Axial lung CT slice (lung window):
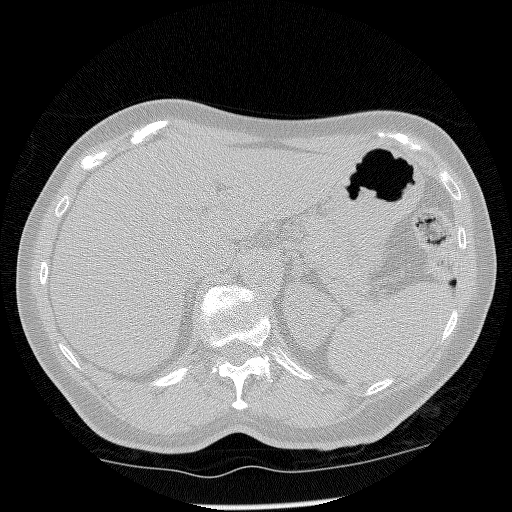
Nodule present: no